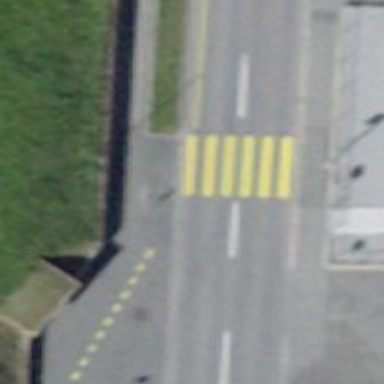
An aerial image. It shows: Bollard barrier.